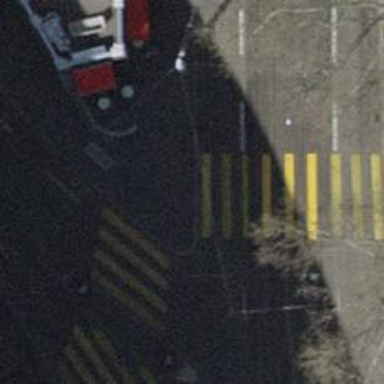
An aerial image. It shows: Kerb barrier.